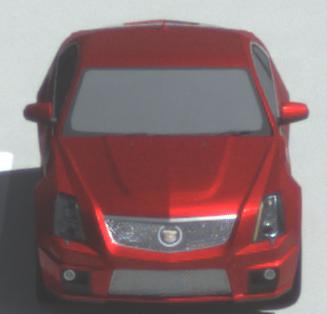
Make: Cadillac
Model: CTS-V
Detailed model: CTS-V (II) Limousine
Model produced from: 2008/11
Model produced until: 2010/12
Doors: 4
Color: red
Road condition: dry road
Daytime: midday
Contrast: medium contrast